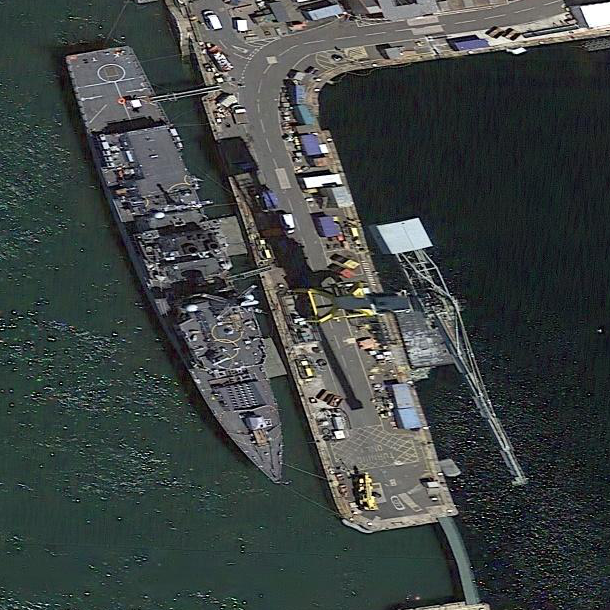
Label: Type_45_destroyer